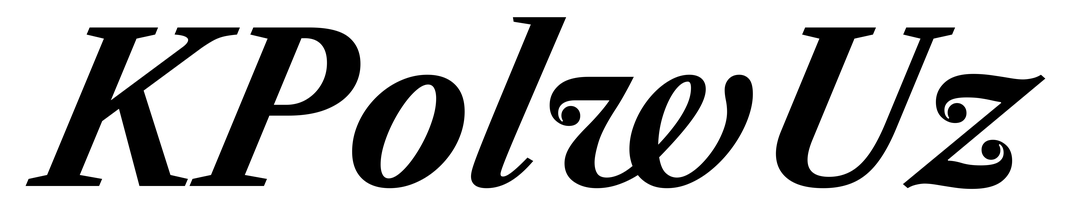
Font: LibreCaslonText-Italic_Bold_Italic